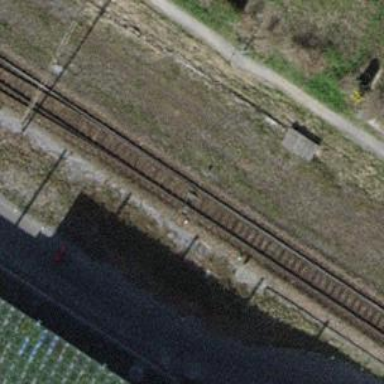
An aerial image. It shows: Railway switch.